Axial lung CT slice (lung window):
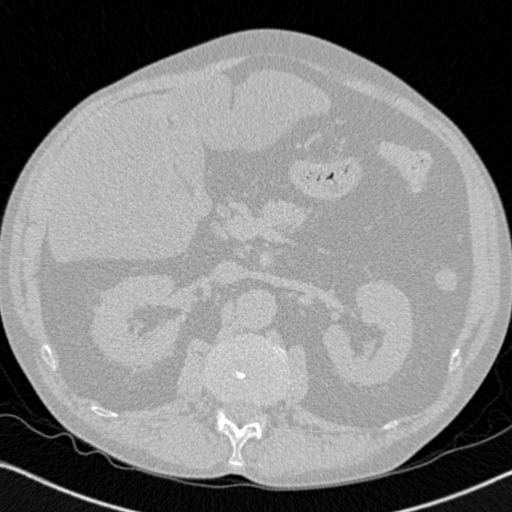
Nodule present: no